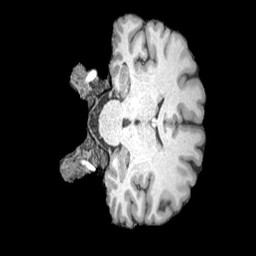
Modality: T1w
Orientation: coronal
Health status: healthy